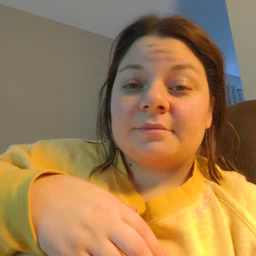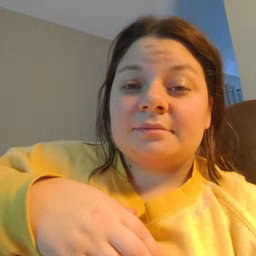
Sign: tiger